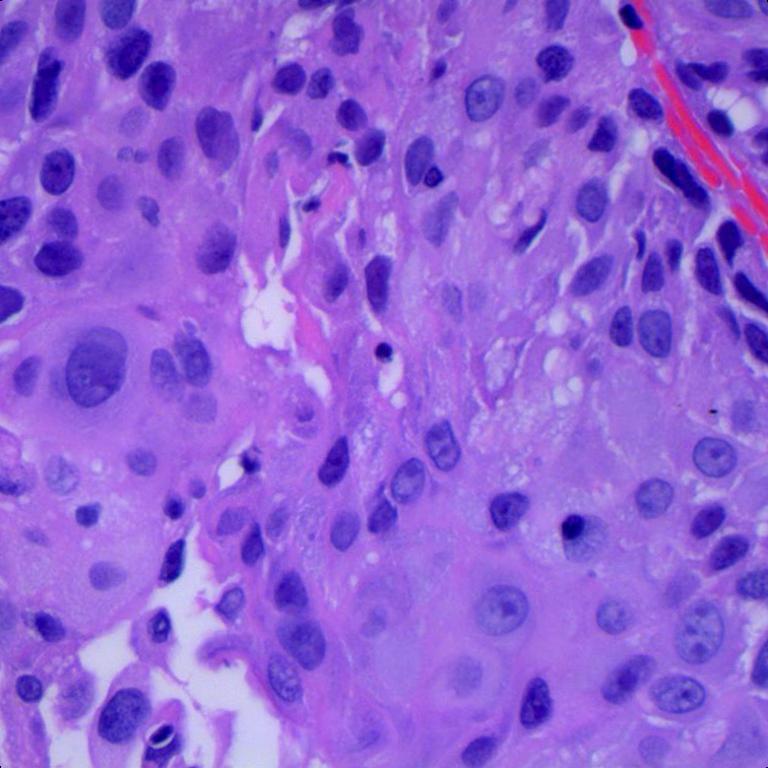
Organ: lung
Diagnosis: squamous carcinomas